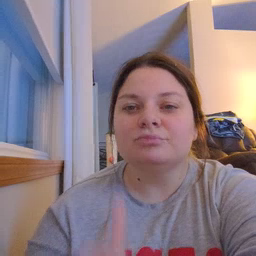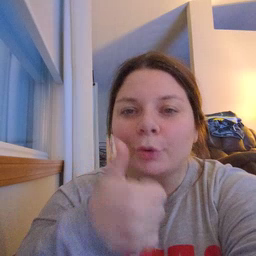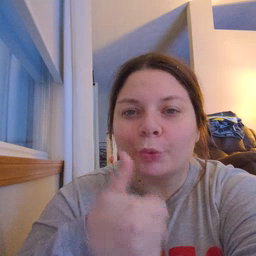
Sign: tomorrow